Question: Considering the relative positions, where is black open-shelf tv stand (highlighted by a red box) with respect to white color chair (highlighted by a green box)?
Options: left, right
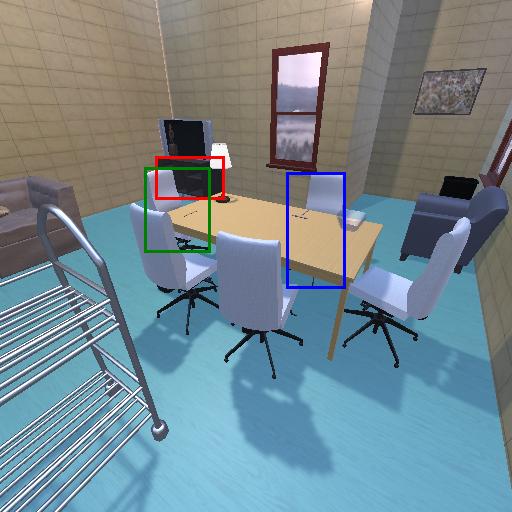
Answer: left